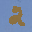
Label: 2